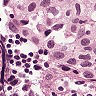
Metastatic tissue present: yes